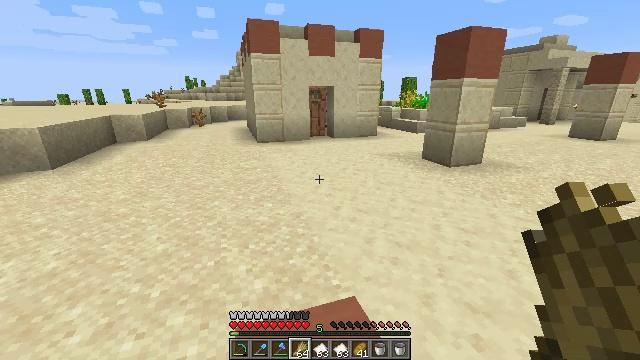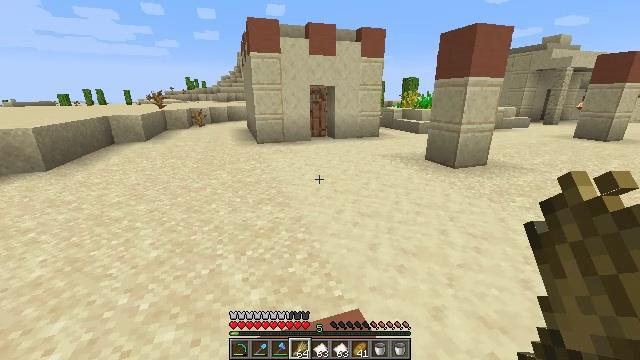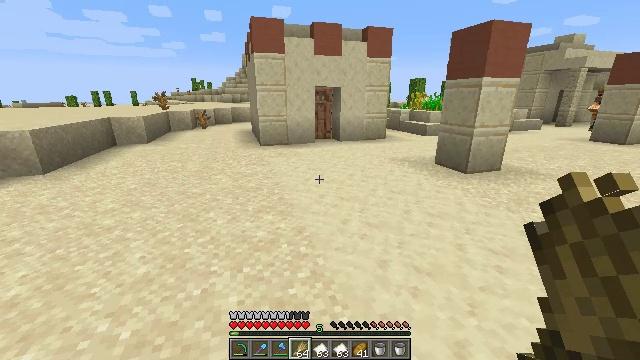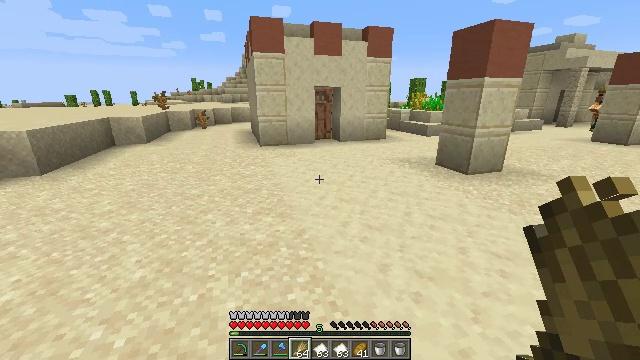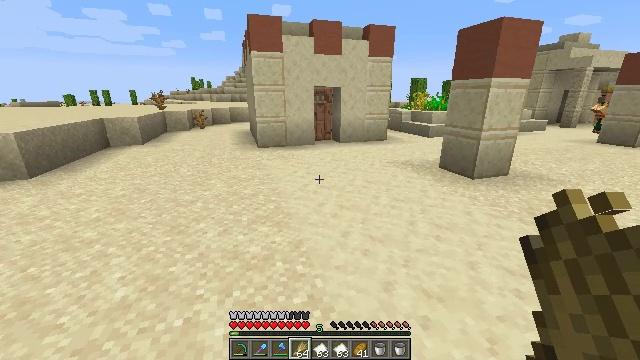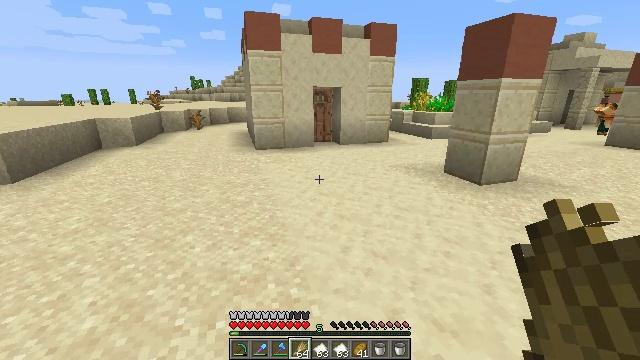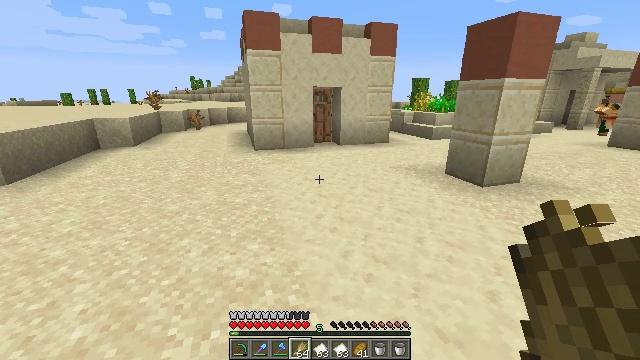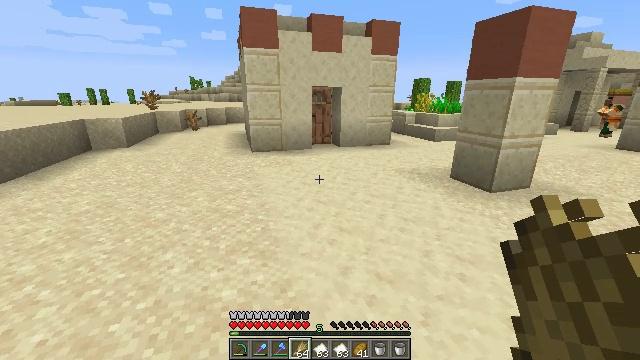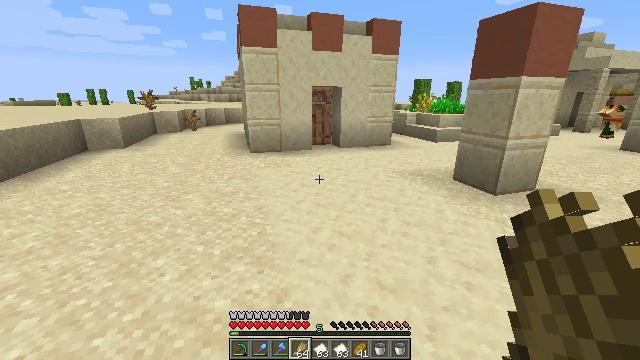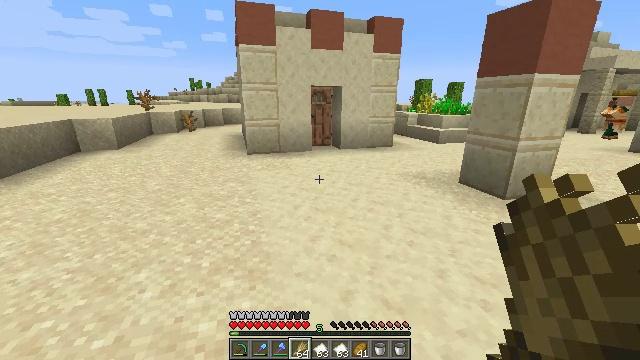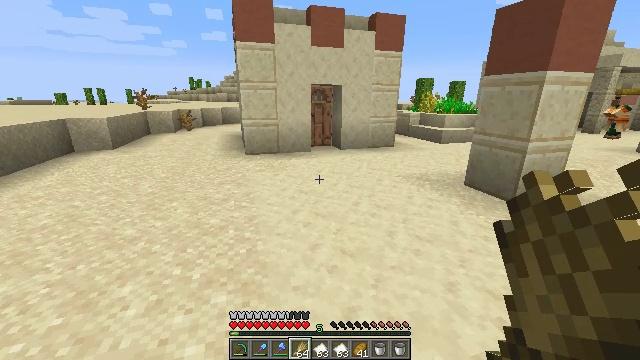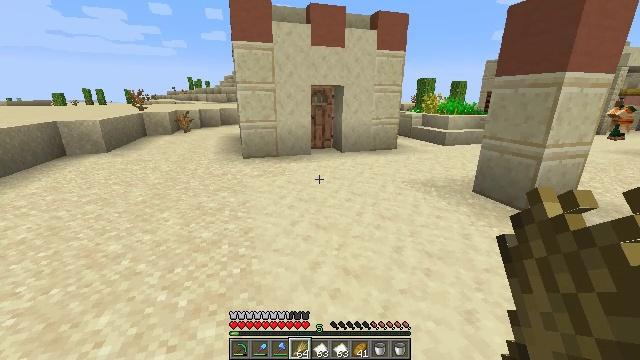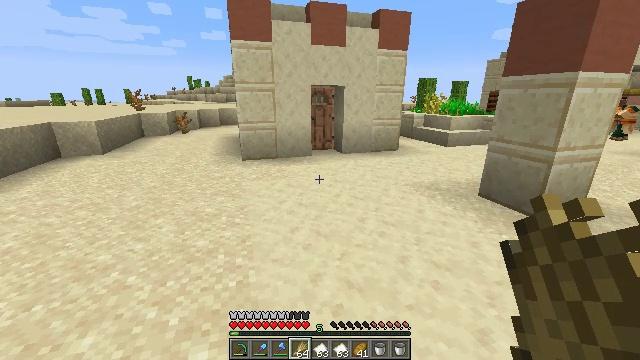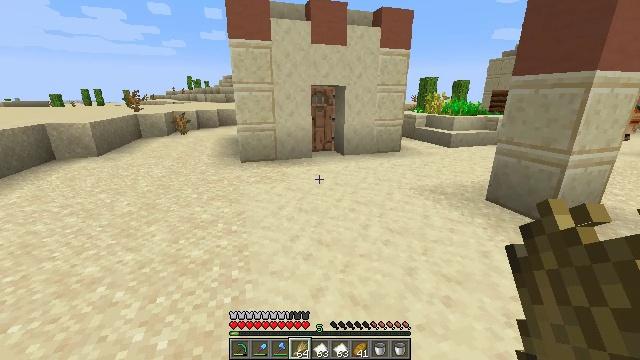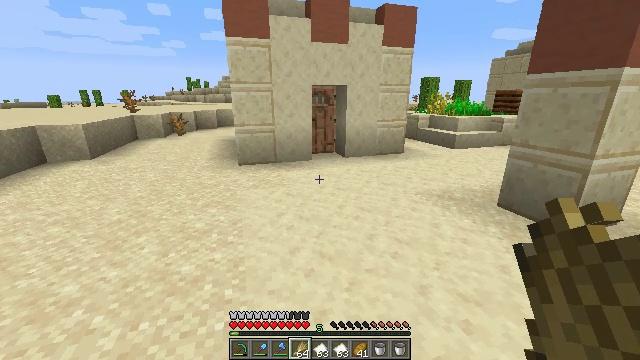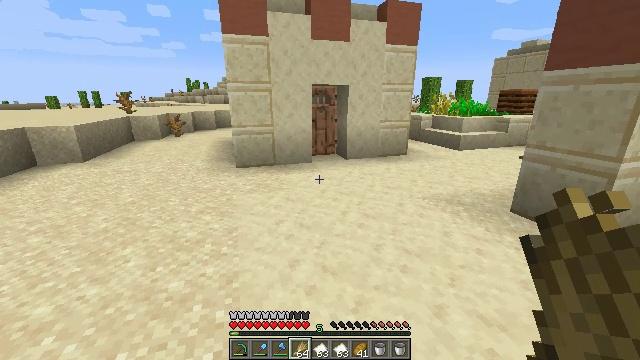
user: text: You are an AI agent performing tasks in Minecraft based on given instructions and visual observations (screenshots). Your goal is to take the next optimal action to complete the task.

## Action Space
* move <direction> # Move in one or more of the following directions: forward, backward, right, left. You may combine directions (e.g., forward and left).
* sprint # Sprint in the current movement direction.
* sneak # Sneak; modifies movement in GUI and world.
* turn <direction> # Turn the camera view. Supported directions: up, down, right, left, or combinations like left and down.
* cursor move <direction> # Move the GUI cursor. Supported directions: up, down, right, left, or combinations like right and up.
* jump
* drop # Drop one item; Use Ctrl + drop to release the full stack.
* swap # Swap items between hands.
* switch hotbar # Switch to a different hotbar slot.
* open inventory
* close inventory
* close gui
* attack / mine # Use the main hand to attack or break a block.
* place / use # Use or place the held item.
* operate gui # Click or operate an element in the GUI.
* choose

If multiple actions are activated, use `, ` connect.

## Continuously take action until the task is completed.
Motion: motion action
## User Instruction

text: Hold left click to mine smooth sandstone.
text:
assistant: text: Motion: move forward
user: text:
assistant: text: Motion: move forward, turn left
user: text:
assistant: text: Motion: move forward
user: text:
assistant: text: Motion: move forward
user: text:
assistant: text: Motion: move forward
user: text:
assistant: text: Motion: move forward
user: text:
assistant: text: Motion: move forward
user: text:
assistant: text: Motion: move forward
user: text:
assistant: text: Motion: move forward
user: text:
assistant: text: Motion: move forward
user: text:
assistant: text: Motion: move forward
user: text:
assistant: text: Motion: move forward
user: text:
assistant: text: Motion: move forward
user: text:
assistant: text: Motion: move forward
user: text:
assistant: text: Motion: move forward
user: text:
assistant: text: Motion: move forward
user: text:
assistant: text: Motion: move forward, turn up
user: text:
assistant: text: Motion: move forward, turn up
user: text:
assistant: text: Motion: move forward
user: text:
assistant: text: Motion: move forward
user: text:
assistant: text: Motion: move forward
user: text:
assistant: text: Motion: move forward
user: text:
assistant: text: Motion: move forward
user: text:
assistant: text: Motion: move forward
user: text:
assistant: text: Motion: move forward
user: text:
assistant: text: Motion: move forward
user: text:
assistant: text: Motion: move forward
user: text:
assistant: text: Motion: move forward
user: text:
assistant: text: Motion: move forward
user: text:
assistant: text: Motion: move forward